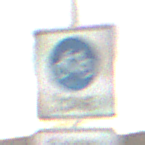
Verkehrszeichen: BeginnFahrradzone
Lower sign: BesondereFahrzeugeUndTransportgueter11
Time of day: SunriseSunset
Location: Outdoor (Nature)
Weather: PartlyCloudy
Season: NotSpecified
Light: Natural